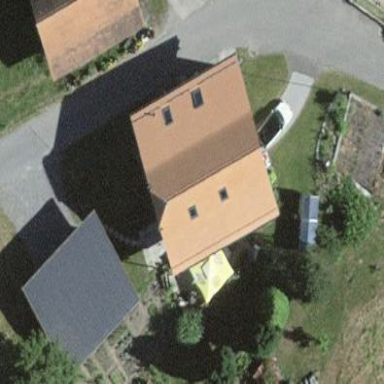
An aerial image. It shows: Residential building.